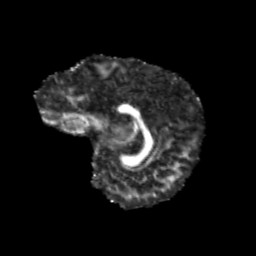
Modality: FA
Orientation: sagittal
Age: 11
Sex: male
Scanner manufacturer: siemens
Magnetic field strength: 3 T
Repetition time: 3.8 s
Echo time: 0.07 s